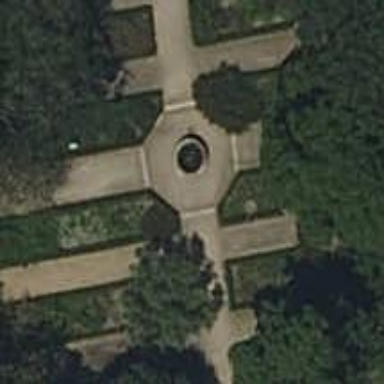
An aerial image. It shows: Fountain.